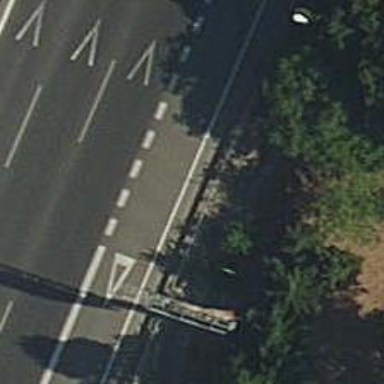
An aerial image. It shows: Road with "give way" sign.